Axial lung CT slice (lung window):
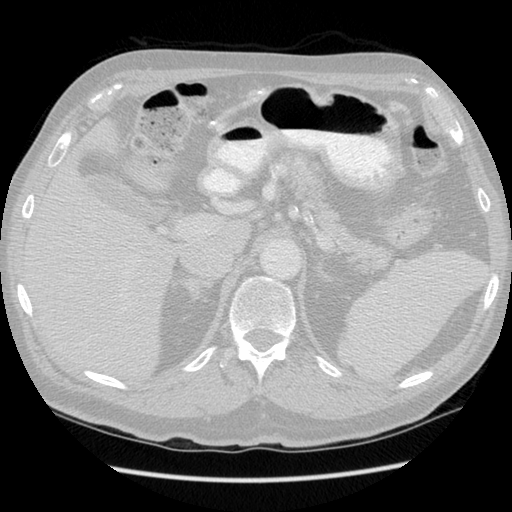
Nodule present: no